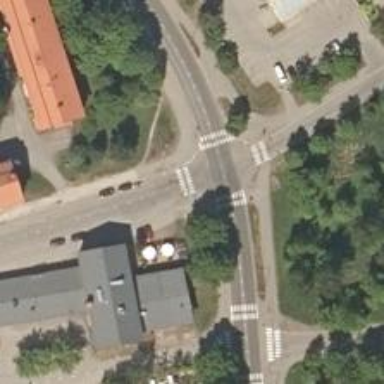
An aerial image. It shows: Asphalt cycleway with uncontrolled zebra crossing.